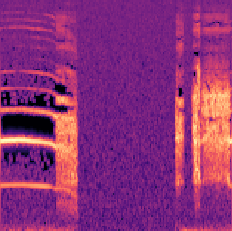
Sound class: Rooster